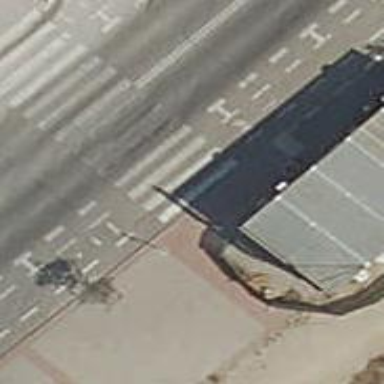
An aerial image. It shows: Sidewalk along the footway.